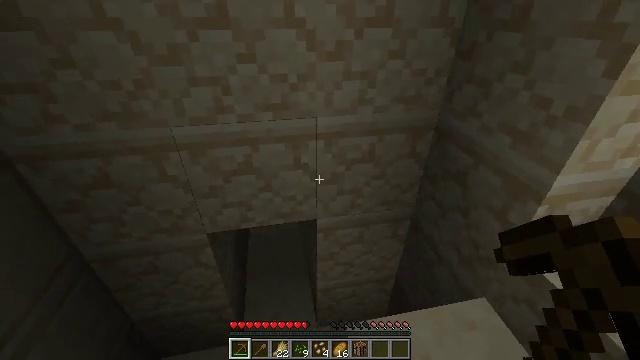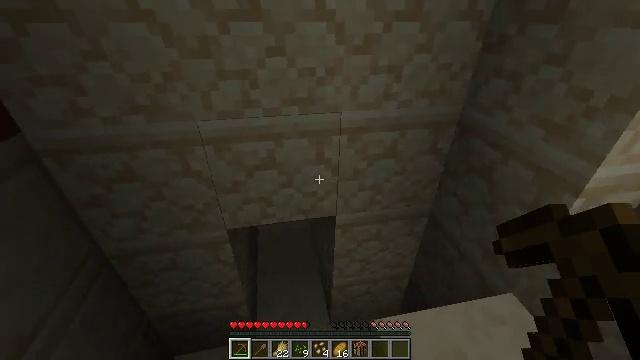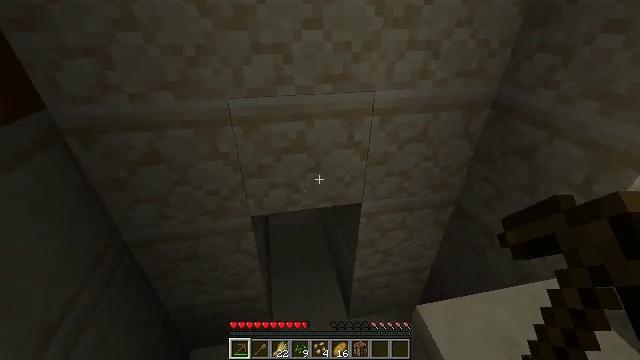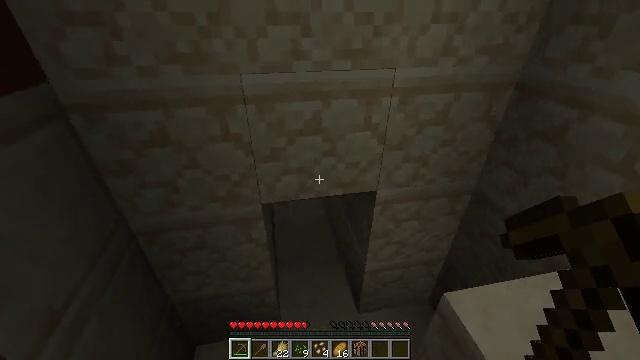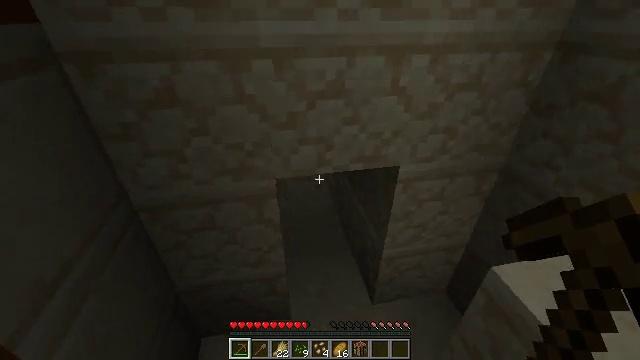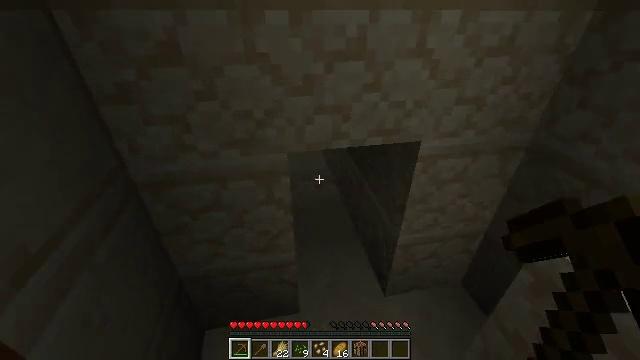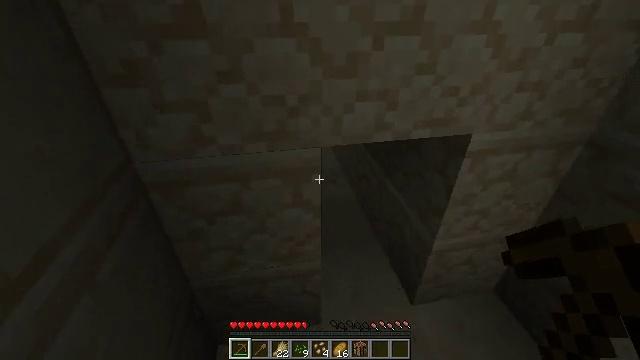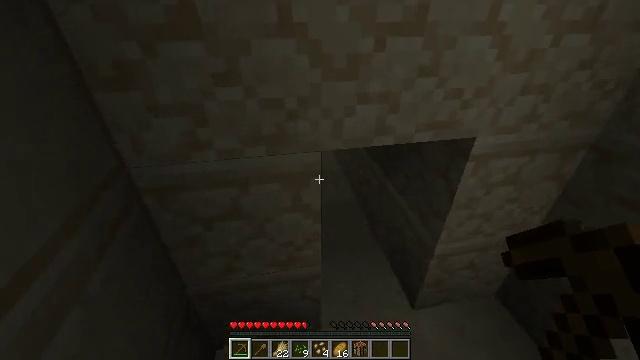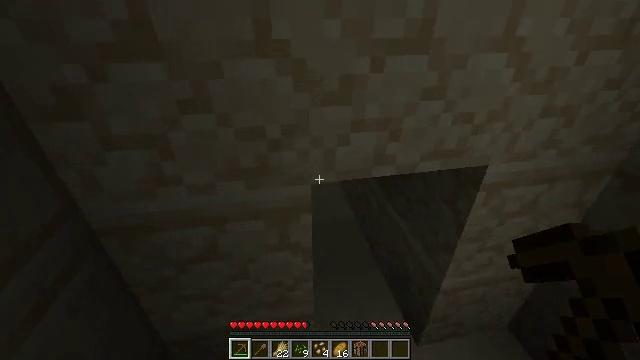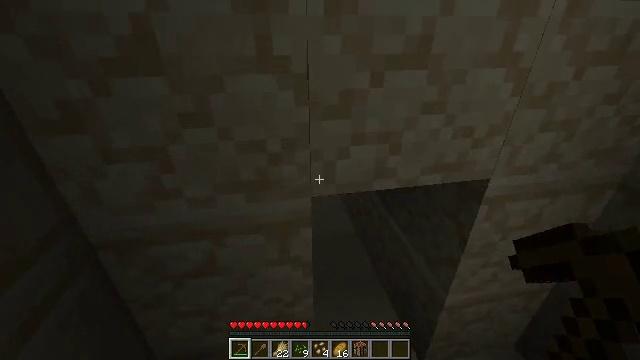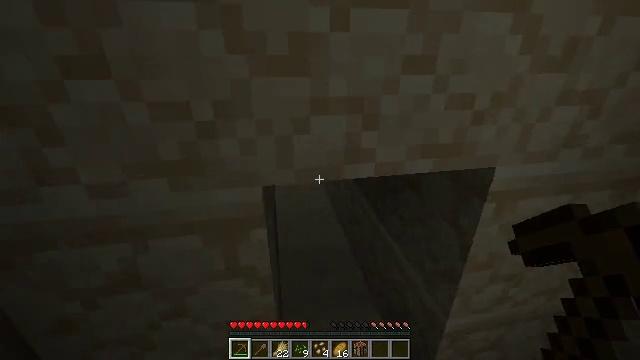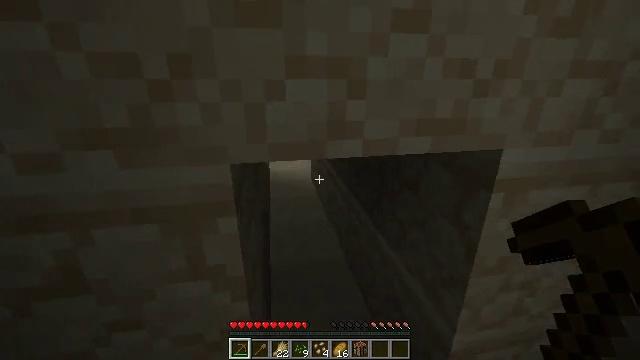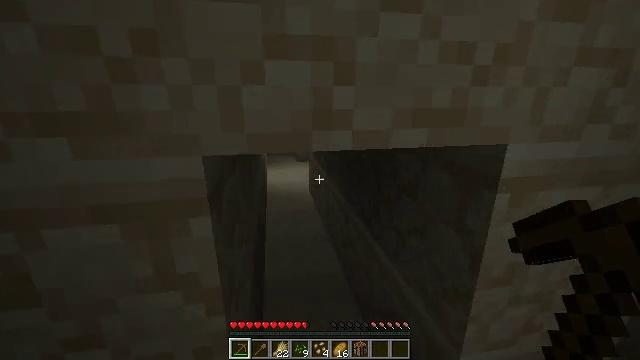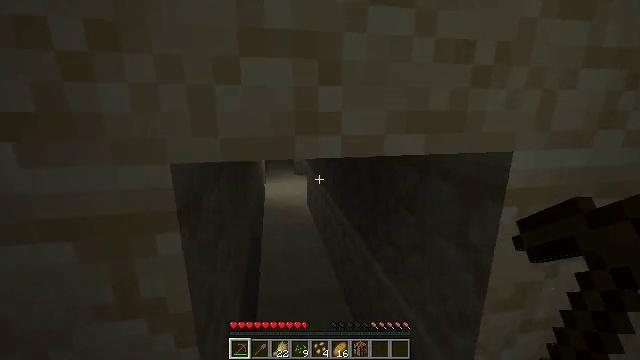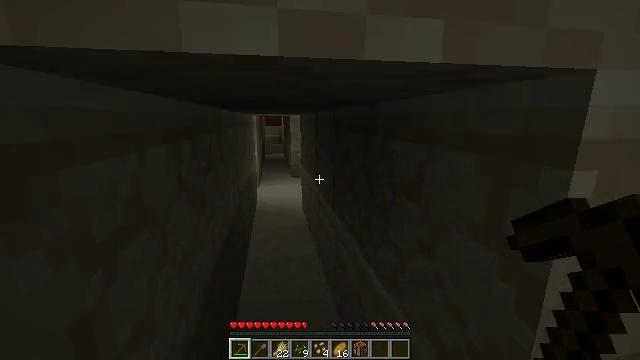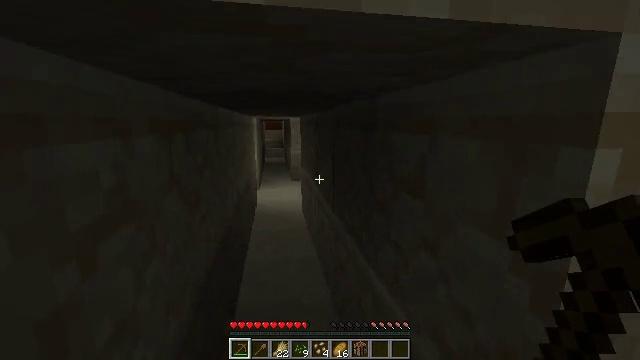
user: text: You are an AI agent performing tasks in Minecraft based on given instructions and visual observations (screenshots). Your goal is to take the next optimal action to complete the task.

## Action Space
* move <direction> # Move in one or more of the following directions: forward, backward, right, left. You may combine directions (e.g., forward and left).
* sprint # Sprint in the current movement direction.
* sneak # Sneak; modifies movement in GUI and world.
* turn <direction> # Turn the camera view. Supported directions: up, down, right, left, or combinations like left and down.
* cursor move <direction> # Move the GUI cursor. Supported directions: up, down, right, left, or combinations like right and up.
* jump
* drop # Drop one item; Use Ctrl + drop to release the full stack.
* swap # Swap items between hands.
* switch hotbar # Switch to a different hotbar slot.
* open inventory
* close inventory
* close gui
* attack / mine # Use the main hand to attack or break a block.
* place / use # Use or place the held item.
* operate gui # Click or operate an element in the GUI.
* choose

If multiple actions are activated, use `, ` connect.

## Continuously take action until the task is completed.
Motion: motion action
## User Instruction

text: Break the orange terracotta for materials.
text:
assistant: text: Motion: move left
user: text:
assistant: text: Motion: move forward and move left
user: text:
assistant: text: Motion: move forward and move left
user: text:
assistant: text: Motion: move forward and move left
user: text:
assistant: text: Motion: move forward and move left
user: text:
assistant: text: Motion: move forward
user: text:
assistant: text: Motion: move forward and move right
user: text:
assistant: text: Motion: move forward and move right, turn up
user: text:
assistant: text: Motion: move forward and move right, turn up
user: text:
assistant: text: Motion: move forward and move right, turn up
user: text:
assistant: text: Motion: move forward and move right, turn up
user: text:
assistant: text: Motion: move forward, turn up
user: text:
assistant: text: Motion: move forward, turn up
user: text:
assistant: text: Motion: move forward, turn up
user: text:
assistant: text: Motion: move forward, turn up
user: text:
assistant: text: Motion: move forward
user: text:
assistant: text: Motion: move forward
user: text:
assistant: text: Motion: move forward, turn up
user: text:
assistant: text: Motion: move forward, turn left and up
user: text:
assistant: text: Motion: move forward
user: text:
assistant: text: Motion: move forward
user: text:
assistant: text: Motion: move forward
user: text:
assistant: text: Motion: move forward
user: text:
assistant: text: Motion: move forward
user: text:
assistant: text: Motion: move forward
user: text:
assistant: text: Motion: move forward
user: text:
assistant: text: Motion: move forward, turn left
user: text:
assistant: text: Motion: move forward
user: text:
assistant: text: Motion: move forward
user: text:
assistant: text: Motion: move forward